Question: I have a HTML Form, inside it, i have some '<input>''s with some info, and a '<input type=submit>' that is the Send button, who sends the form content to the url set on action parameter.
Missing knowledge(i don't know how to do).
I want a hotkey like, for example, hit now on your browser or another common software like Notepad the key of your keyboard. You will see a menu coming down on the top of screen, and some Word that are underlined like this one:

Well, you see the with a underline, and you know that if you hit the key the menu will be opened.
The hotkey that i want, is a , but have the same concept. Because i want to allow the user to Press: + instead of only to automatically click on the Button that have set as hotkey to itself.
This way, i can place one '<input id=F type=button>' i used attribute ID, for example, and if i press + the button is automatically clicked.
In theory, maybe its easy, but i really do not know how to do this on Javascript.
Does someone know how to do it?
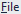
Answer: What you want is something like
'''
<input type="submit" accesskey="F"/>
'''
Now, when the users hits + (or + + on Firefox) it will be as though he had clicked on the submit button.
EDIT: to use + on firefox too see this topic: <URL>
> You can change it back to how it was using about:config, change:ui.key.chromeAccess to 5ui.key.contentAccess to 4
In Opera, press + . That brings up the access key list for the current page. Then you can press any number from the access key list to follow the respective link. Users can change this keyboard shortcut under 'Tools > Preferences > Mouse and keyboard'.